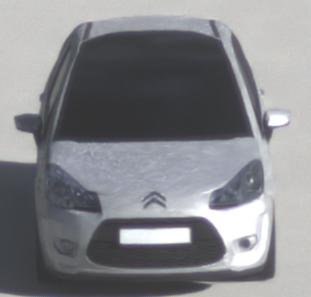
Make: Citroen
Model: C3 1.1
Detailed model: C3 (II)
Model produced from: 2010/01
Model produced until: 2012/03
Doors: 5
Color: white
Road condition: dry road
Daytime: morning or afternoon
Contrast: low contrast